Field crop: maize
Growth stage: 2
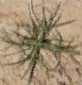
Species: salsola